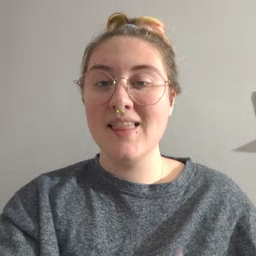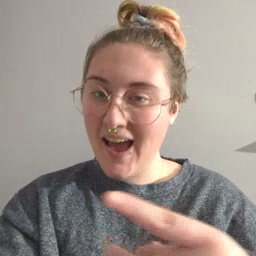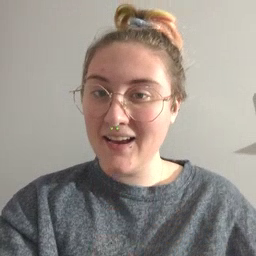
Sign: like